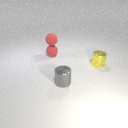
small gray metal cylinder in front of small yellow metal cylinder